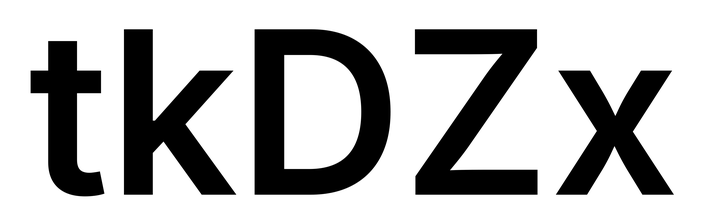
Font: Inter_SemiBold